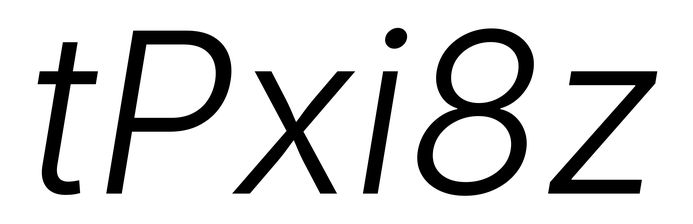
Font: Inter-Italic_Light_Italic